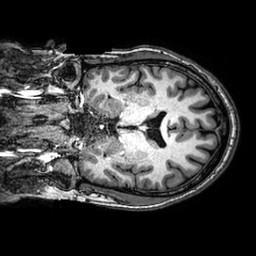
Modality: T1w
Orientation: coronal
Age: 28
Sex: male